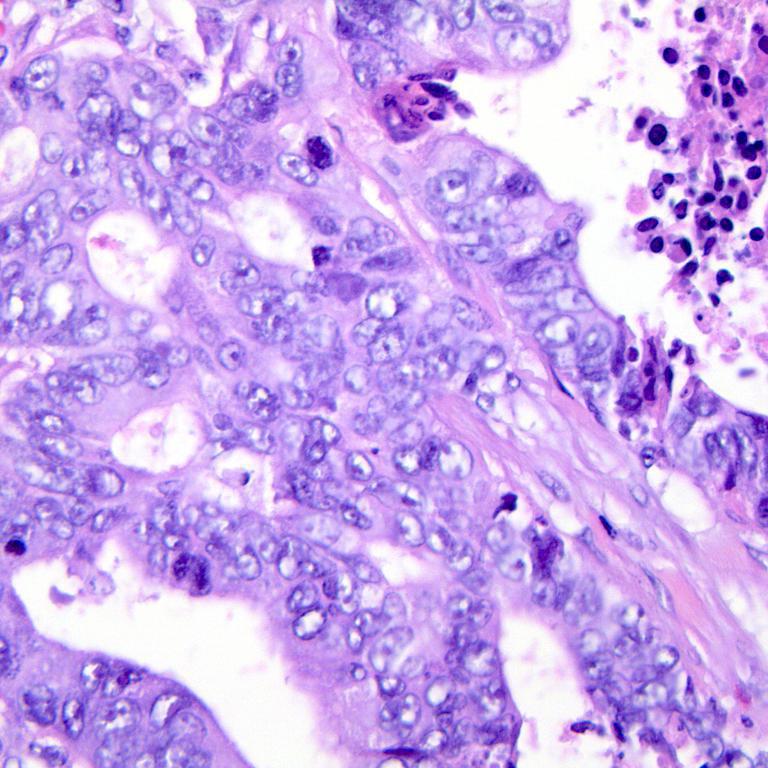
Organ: colon
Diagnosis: adenocarcinomas